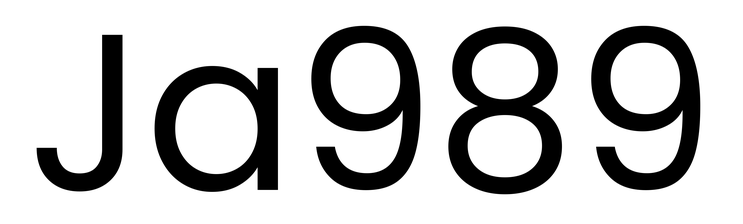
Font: Poppins-Regular